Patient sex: M
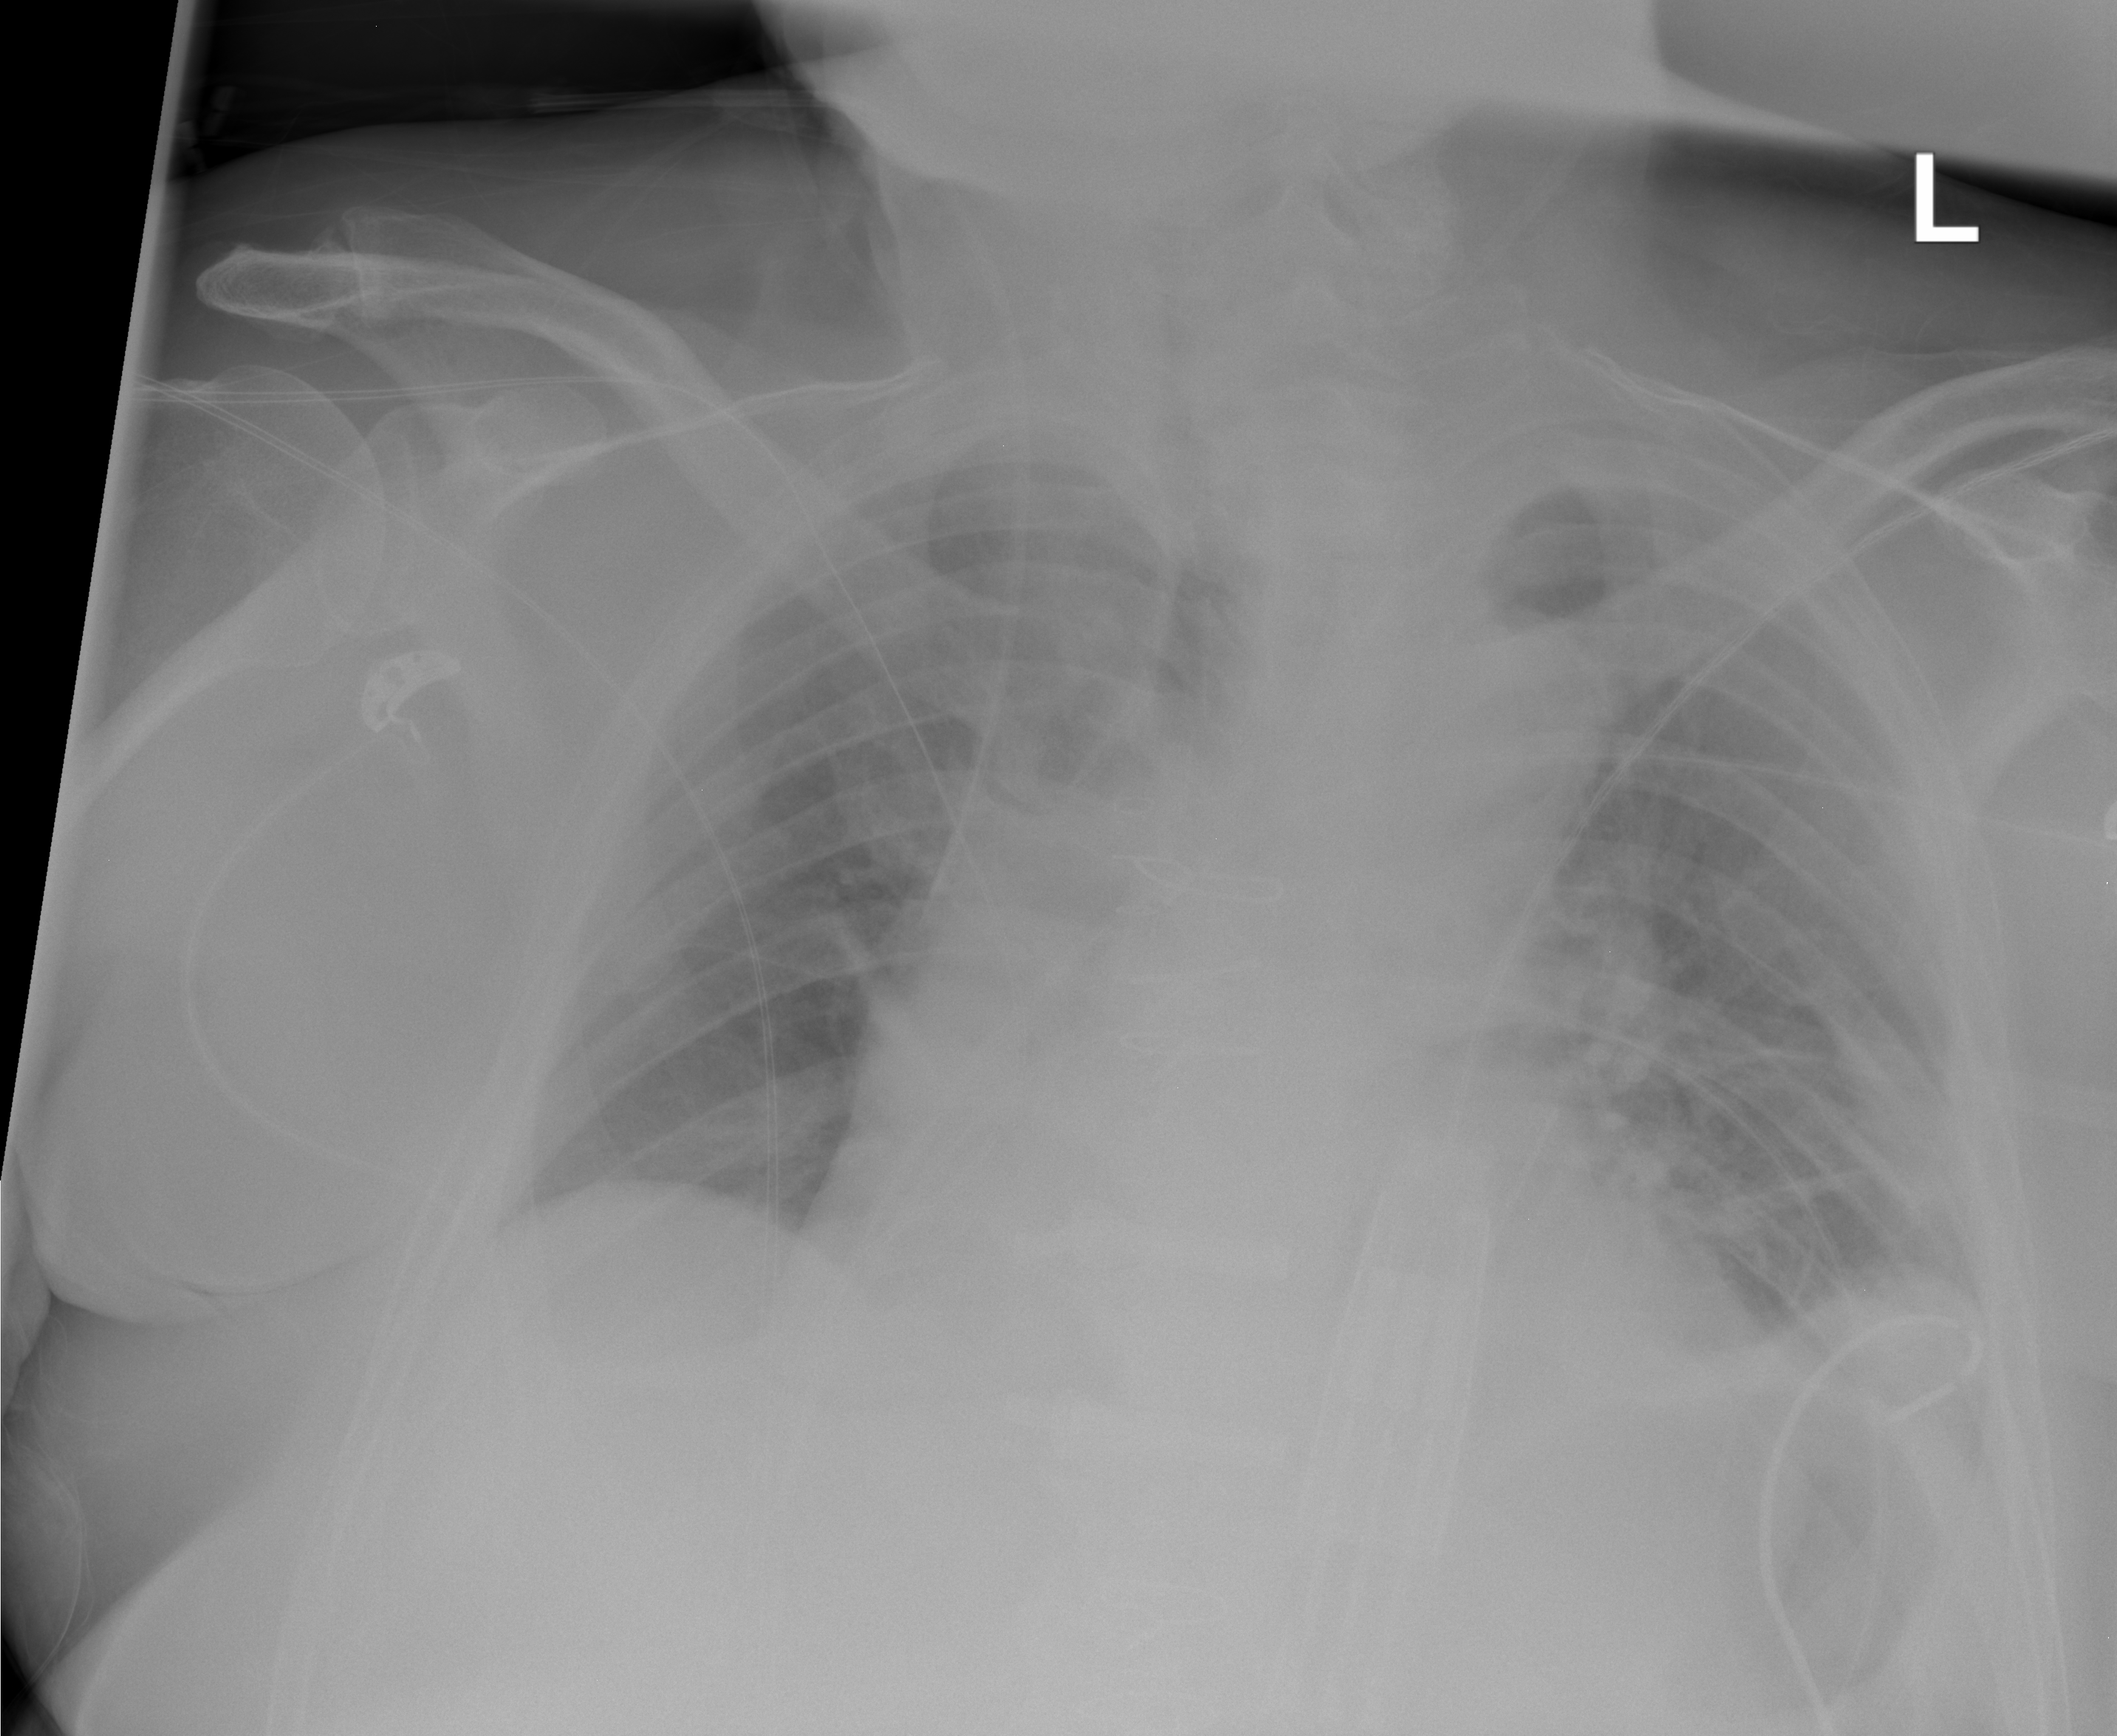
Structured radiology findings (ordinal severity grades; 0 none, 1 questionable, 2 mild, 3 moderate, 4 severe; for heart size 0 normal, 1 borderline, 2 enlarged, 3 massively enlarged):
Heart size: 1
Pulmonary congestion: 0
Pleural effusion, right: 0
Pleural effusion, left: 0
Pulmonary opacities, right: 0
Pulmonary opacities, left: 0
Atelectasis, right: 0
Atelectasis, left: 2